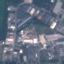
Label: Industrial